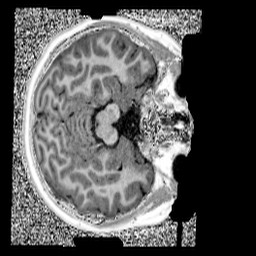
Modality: UNIT1
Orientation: axial
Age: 10
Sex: female
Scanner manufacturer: siemens
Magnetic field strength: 3 T
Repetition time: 4 s
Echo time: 0.00299 s